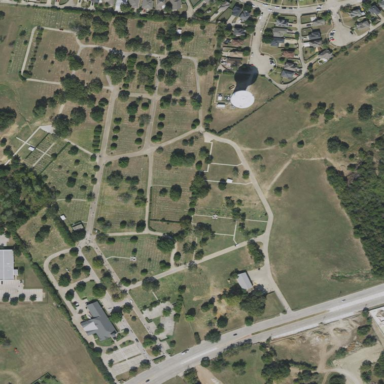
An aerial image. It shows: Cemetery.